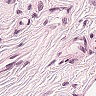
Metastatic tissue present: no